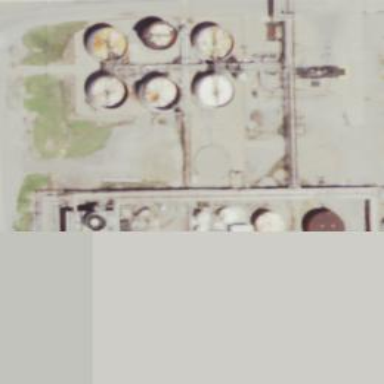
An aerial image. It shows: Storage tank that is man-made.